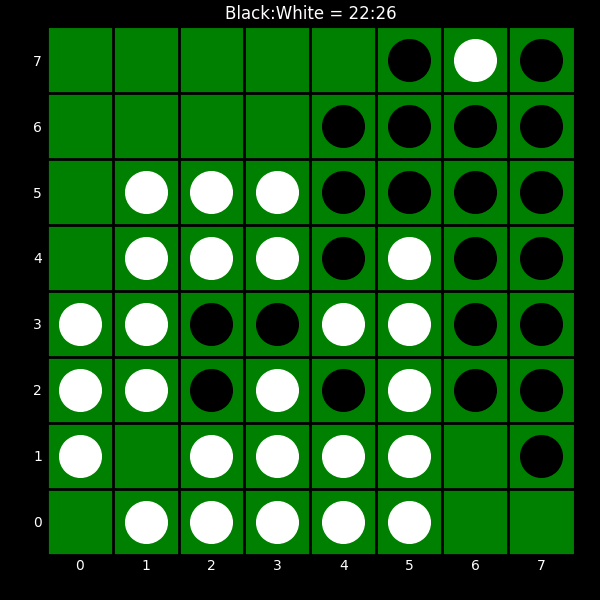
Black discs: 22
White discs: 26